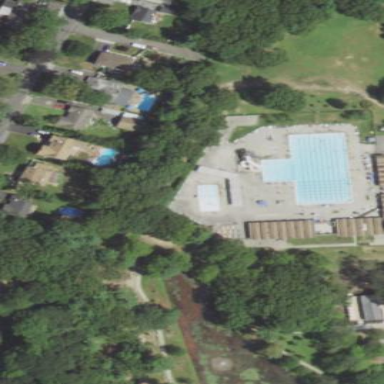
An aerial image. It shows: Sports centre focused on swimming activities.